Question: I am trying to use xcode project on other xcode. When i open the project all works fine til open main.storyboard. On open the storyboard i cannot see the editor and only leave one error. Can some one help me please, Im stuck :)))

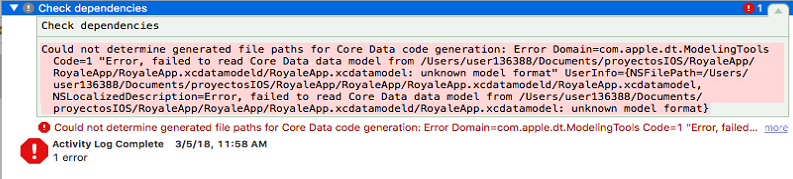
Answer: "Unknown model format" sounds like your Core Data model is corrupt or that parts of it are missing. If the project still works on the original Mac, something may have gone wrong when copying it to the new Mac. You should get a new copy and verify that all files are copied without changes.